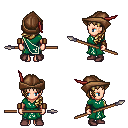
a pixel art fantasy rpg character, female body template, human, light skin, sash dress, teal pants, blonde left-swept hairstyle, leather cap, leather bracers, maroon shoes, spear, four views (front, back, left, right), 2x2 character sprite sheet, small pixel art, hard edges, no anti-aliasing